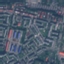
Land use / land cover class: Residential